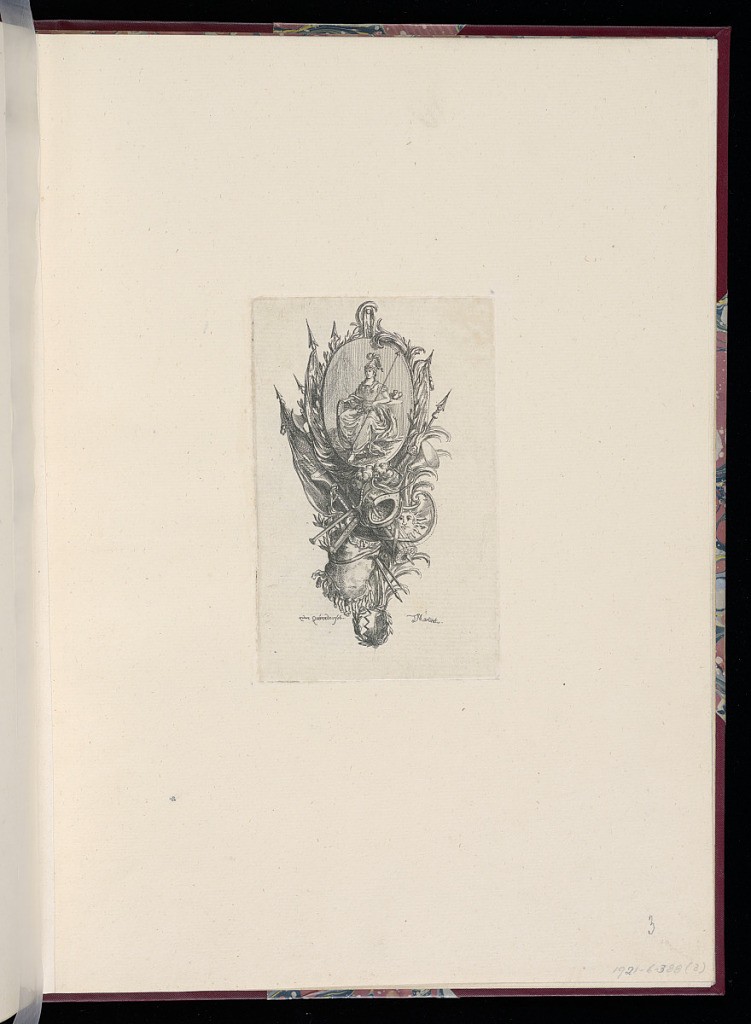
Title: Trophy Design
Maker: François Marie Isidore Queverdo, 1748 - 1797
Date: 1766
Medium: Etching on paper
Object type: Print
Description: An allegorical hanging trophy design representing war with its attributes, including armor, crowns, spears, quiver of arrows, swords, horns, shields, a helmet, palm leaves, and foliate branches. At the top, an oval medallion with a seated woman in armor with a tent in the background. The plate is signed and dated.